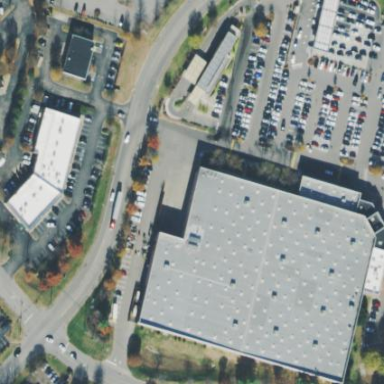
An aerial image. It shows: Wholesale shop building.